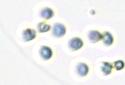
Label: Phaeocystis